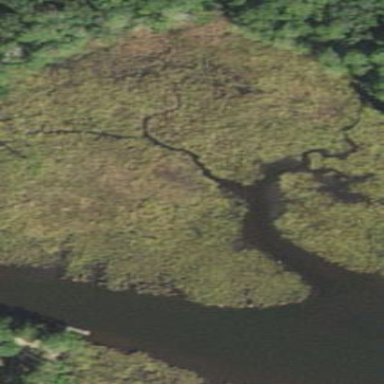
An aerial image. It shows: Tidal wetland characterized by saltmarsh vegetation.